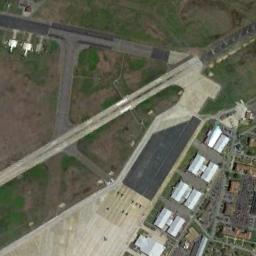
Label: airport